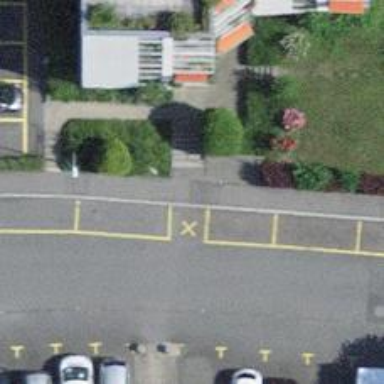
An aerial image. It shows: Set of steps on the road.